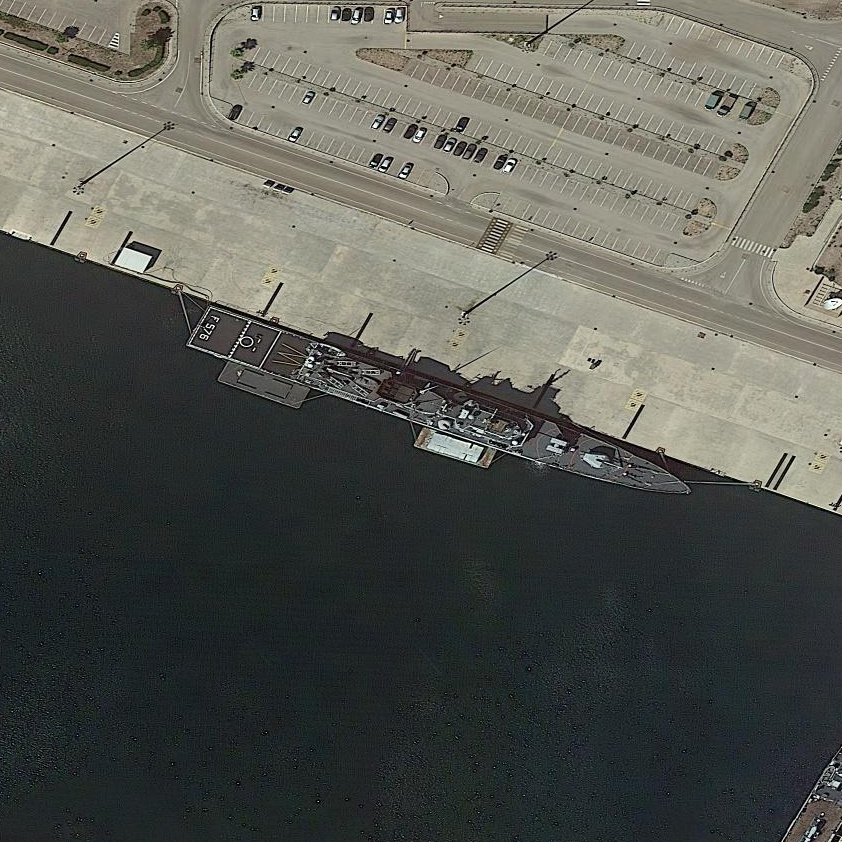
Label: cruiser